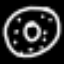
Label: donut